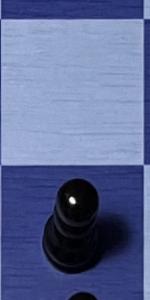
Label: Pawn_Black